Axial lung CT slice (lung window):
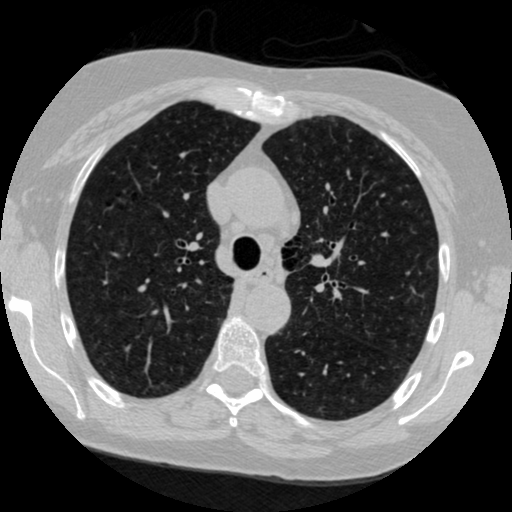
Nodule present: no